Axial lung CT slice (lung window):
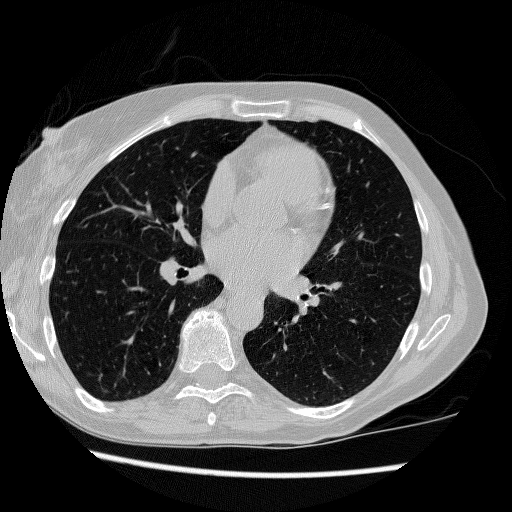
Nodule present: no